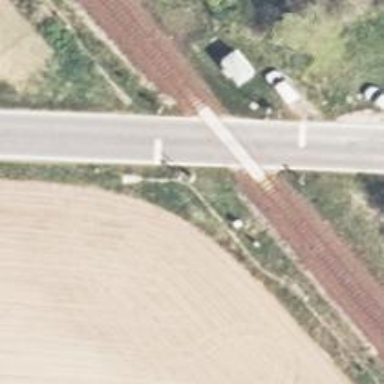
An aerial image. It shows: Railway level crossing.